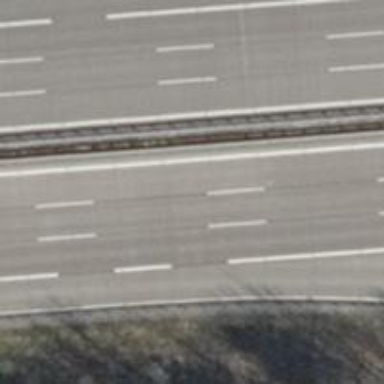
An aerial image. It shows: Motorway junction.